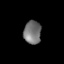
Tissue: lung
Cell type: Epithelial cells
Senescence score: 0.1137
Nuclear area (px): 395
Mean DAPI intensity: 116.775